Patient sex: F
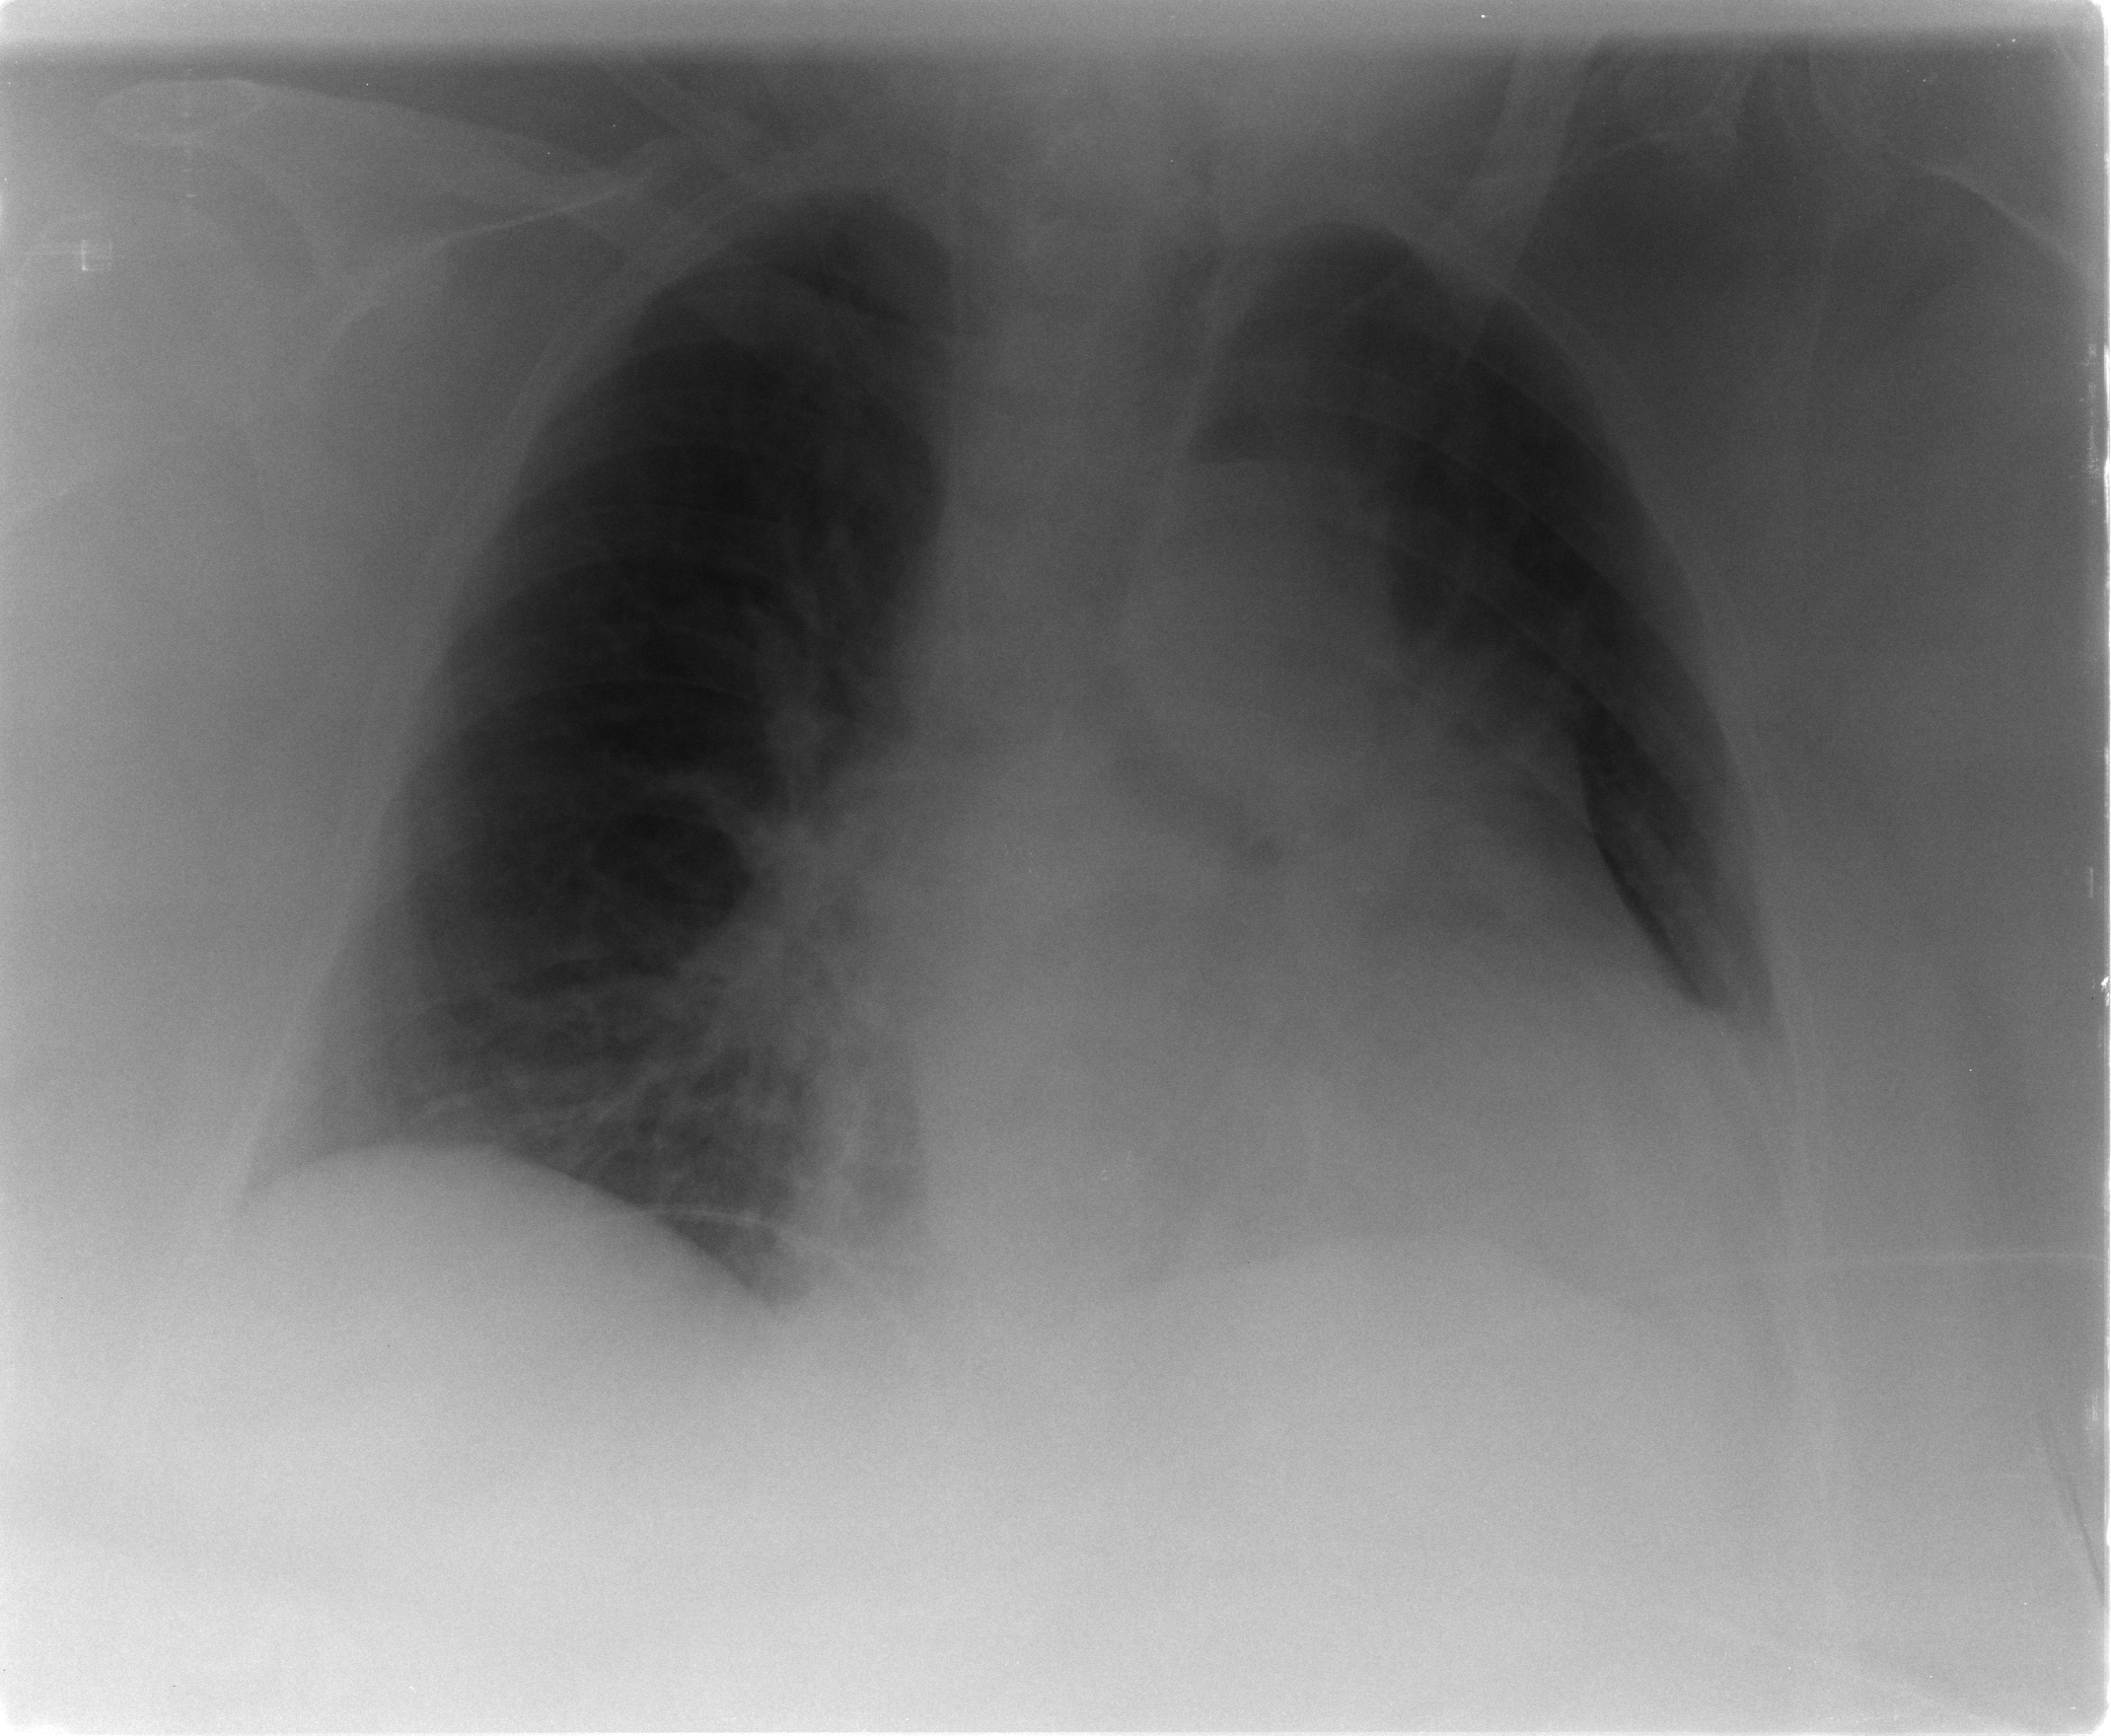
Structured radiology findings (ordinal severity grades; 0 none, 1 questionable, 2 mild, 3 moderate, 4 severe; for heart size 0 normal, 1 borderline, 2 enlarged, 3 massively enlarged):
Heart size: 2
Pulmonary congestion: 2
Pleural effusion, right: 0
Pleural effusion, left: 2
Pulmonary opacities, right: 0
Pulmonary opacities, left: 1
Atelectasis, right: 0
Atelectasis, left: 2